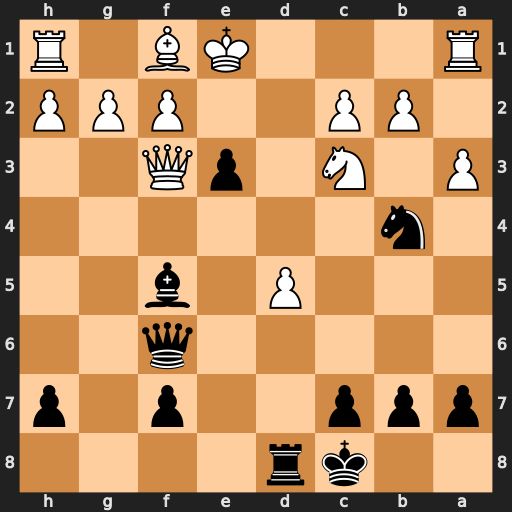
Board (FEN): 2kr4/ppp2p1p/5q2/3P1b2/1n6/P1N1pQ2/1PP2PPP/R3KB1R
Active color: b
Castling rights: KQ
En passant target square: -
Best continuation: Nxc2+ Kd1 Qd4+ Kc1 Qd2+ Kb1 Nd4+ Qxf5+ Nxf5